Interaction volume radius: 10 \u00c5
Interaction volume height: 10 \u00c5
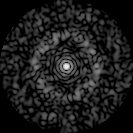
Disorder parameter: 0.8369